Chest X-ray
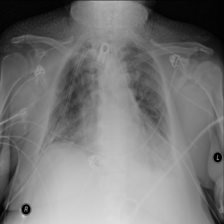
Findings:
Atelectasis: negative
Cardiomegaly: negative
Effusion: negative
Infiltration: positive
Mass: negative
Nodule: negative
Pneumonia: negative
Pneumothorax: negative
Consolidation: negative
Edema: negative
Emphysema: negative
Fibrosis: negative
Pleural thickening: negative
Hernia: negative